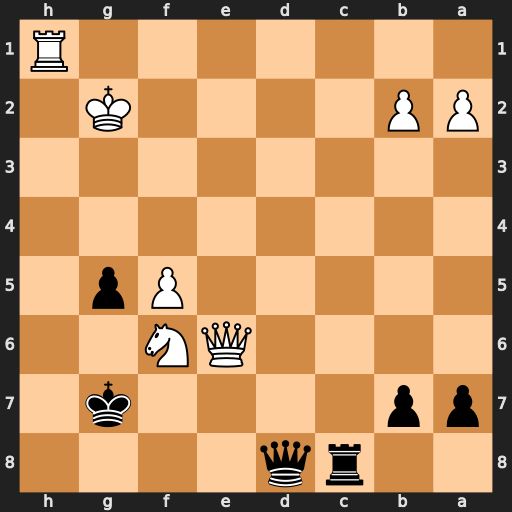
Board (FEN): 2rq4/pp4k1/4QN2/5Pp1/8/8/PP4K1/7R
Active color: b
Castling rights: -
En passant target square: -
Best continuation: Rc2+ Kf3 Qd3+